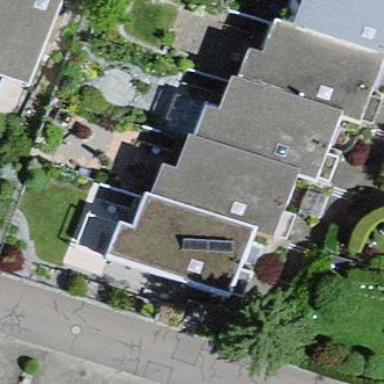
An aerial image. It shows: Flat roof terrace building.